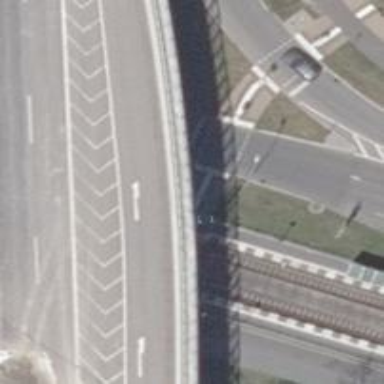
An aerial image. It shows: Road with traffic signals.